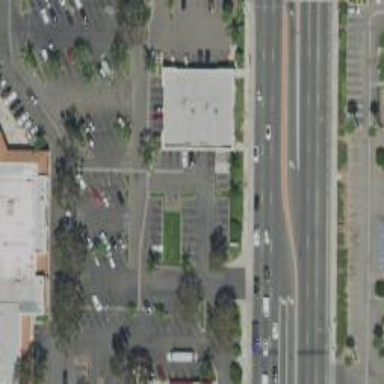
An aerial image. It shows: Car rental facility.